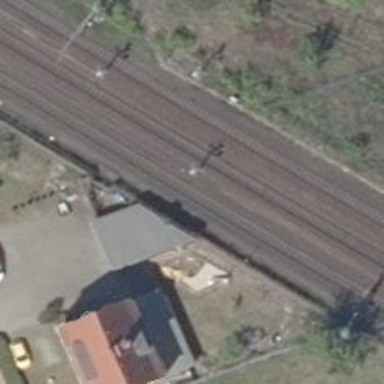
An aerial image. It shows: Railway signal.